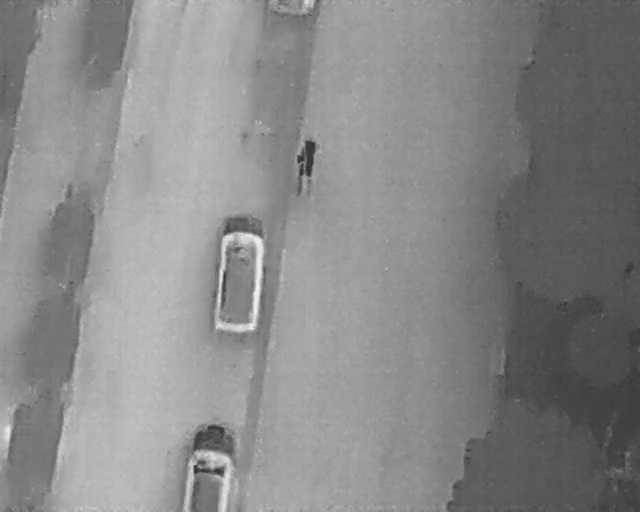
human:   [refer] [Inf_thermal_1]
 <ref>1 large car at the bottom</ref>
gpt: <box>[[25, 85, 39, 96, 2]]</box>